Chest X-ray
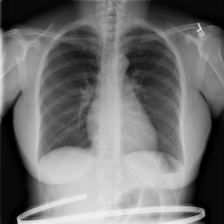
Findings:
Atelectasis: negative
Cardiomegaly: negative
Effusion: negative
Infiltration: negative
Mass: negative
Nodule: negative
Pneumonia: negative
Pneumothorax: negative
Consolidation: negative
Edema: negative
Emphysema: negative
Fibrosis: negative
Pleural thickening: negative
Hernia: negative